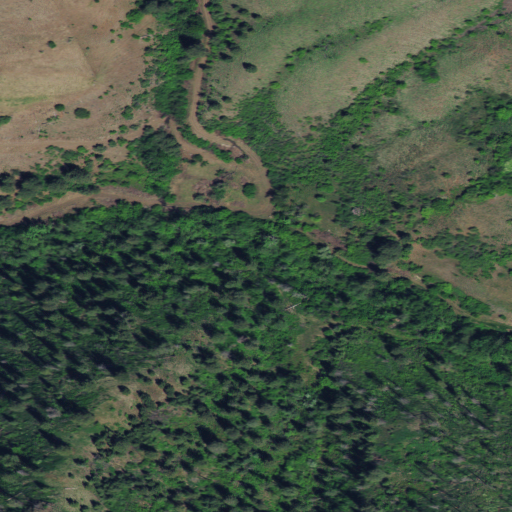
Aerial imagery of valley in Idaho named Garden Gulch containing evergreen forest, shrub, grassland, and woody wetlands